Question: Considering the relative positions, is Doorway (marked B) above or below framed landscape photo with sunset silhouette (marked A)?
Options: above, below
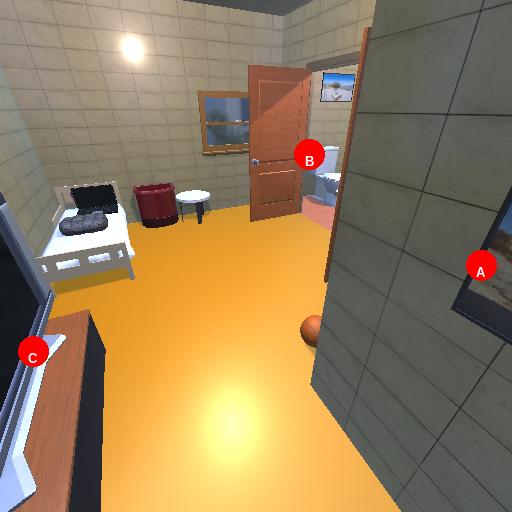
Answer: above